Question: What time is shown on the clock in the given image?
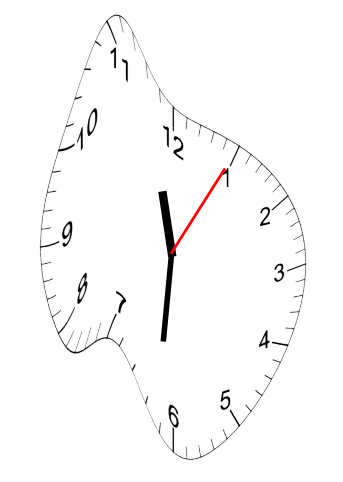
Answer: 11:31:05